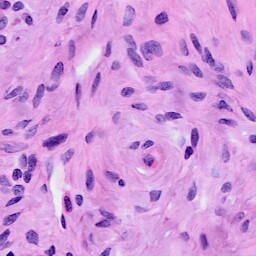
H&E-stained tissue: Cervix